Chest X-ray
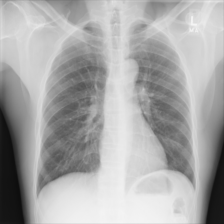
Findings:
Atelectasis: negative
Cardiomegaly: negative
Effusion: negative
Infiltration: negative
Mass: negative
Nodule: negative
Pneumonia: negative
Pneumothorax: negative
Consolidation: negative
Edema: negative
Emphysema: negative
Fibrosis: negative
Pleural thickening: negative
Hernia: negative